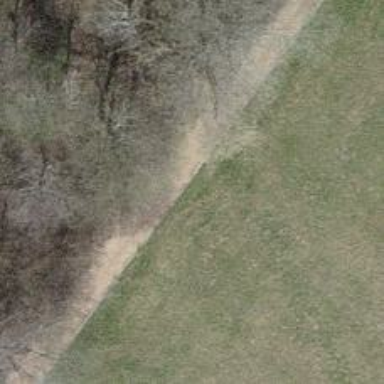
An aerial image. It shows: Path with surface of woodchips.